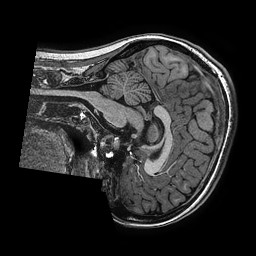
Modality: T1w
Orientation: sagittal
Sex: female
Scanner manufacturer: ge
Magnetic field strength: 3 T
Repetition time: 0.0077 s
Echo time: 0.003436 s